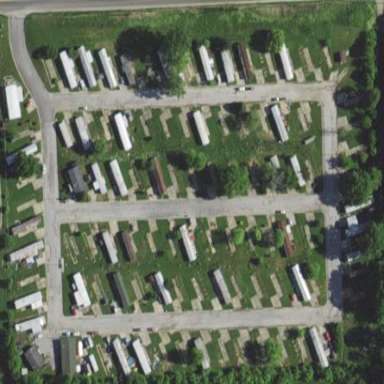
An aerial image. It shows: Residential area designated as trailer park.